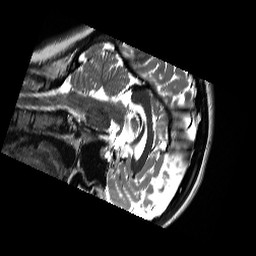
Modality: T2w
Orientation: sagittal
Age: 20
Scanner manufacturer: siemens
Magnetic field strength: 3 T
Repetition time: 13.52 s
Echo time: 0.088 s